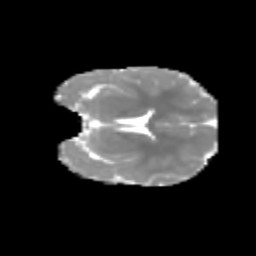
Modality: MD
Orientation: coronal
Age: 6
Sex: female
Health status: healthy